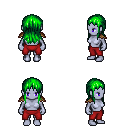
a pixel art fantasy rpg character, female body template, dark elf, purple skin, leather shoulder armor, red pants, green unkempt hairstyle, four views (front, back, left, right), 2x2 character sprite sheet, small pixel art, hard edges, no anti-aliasing